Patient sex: M
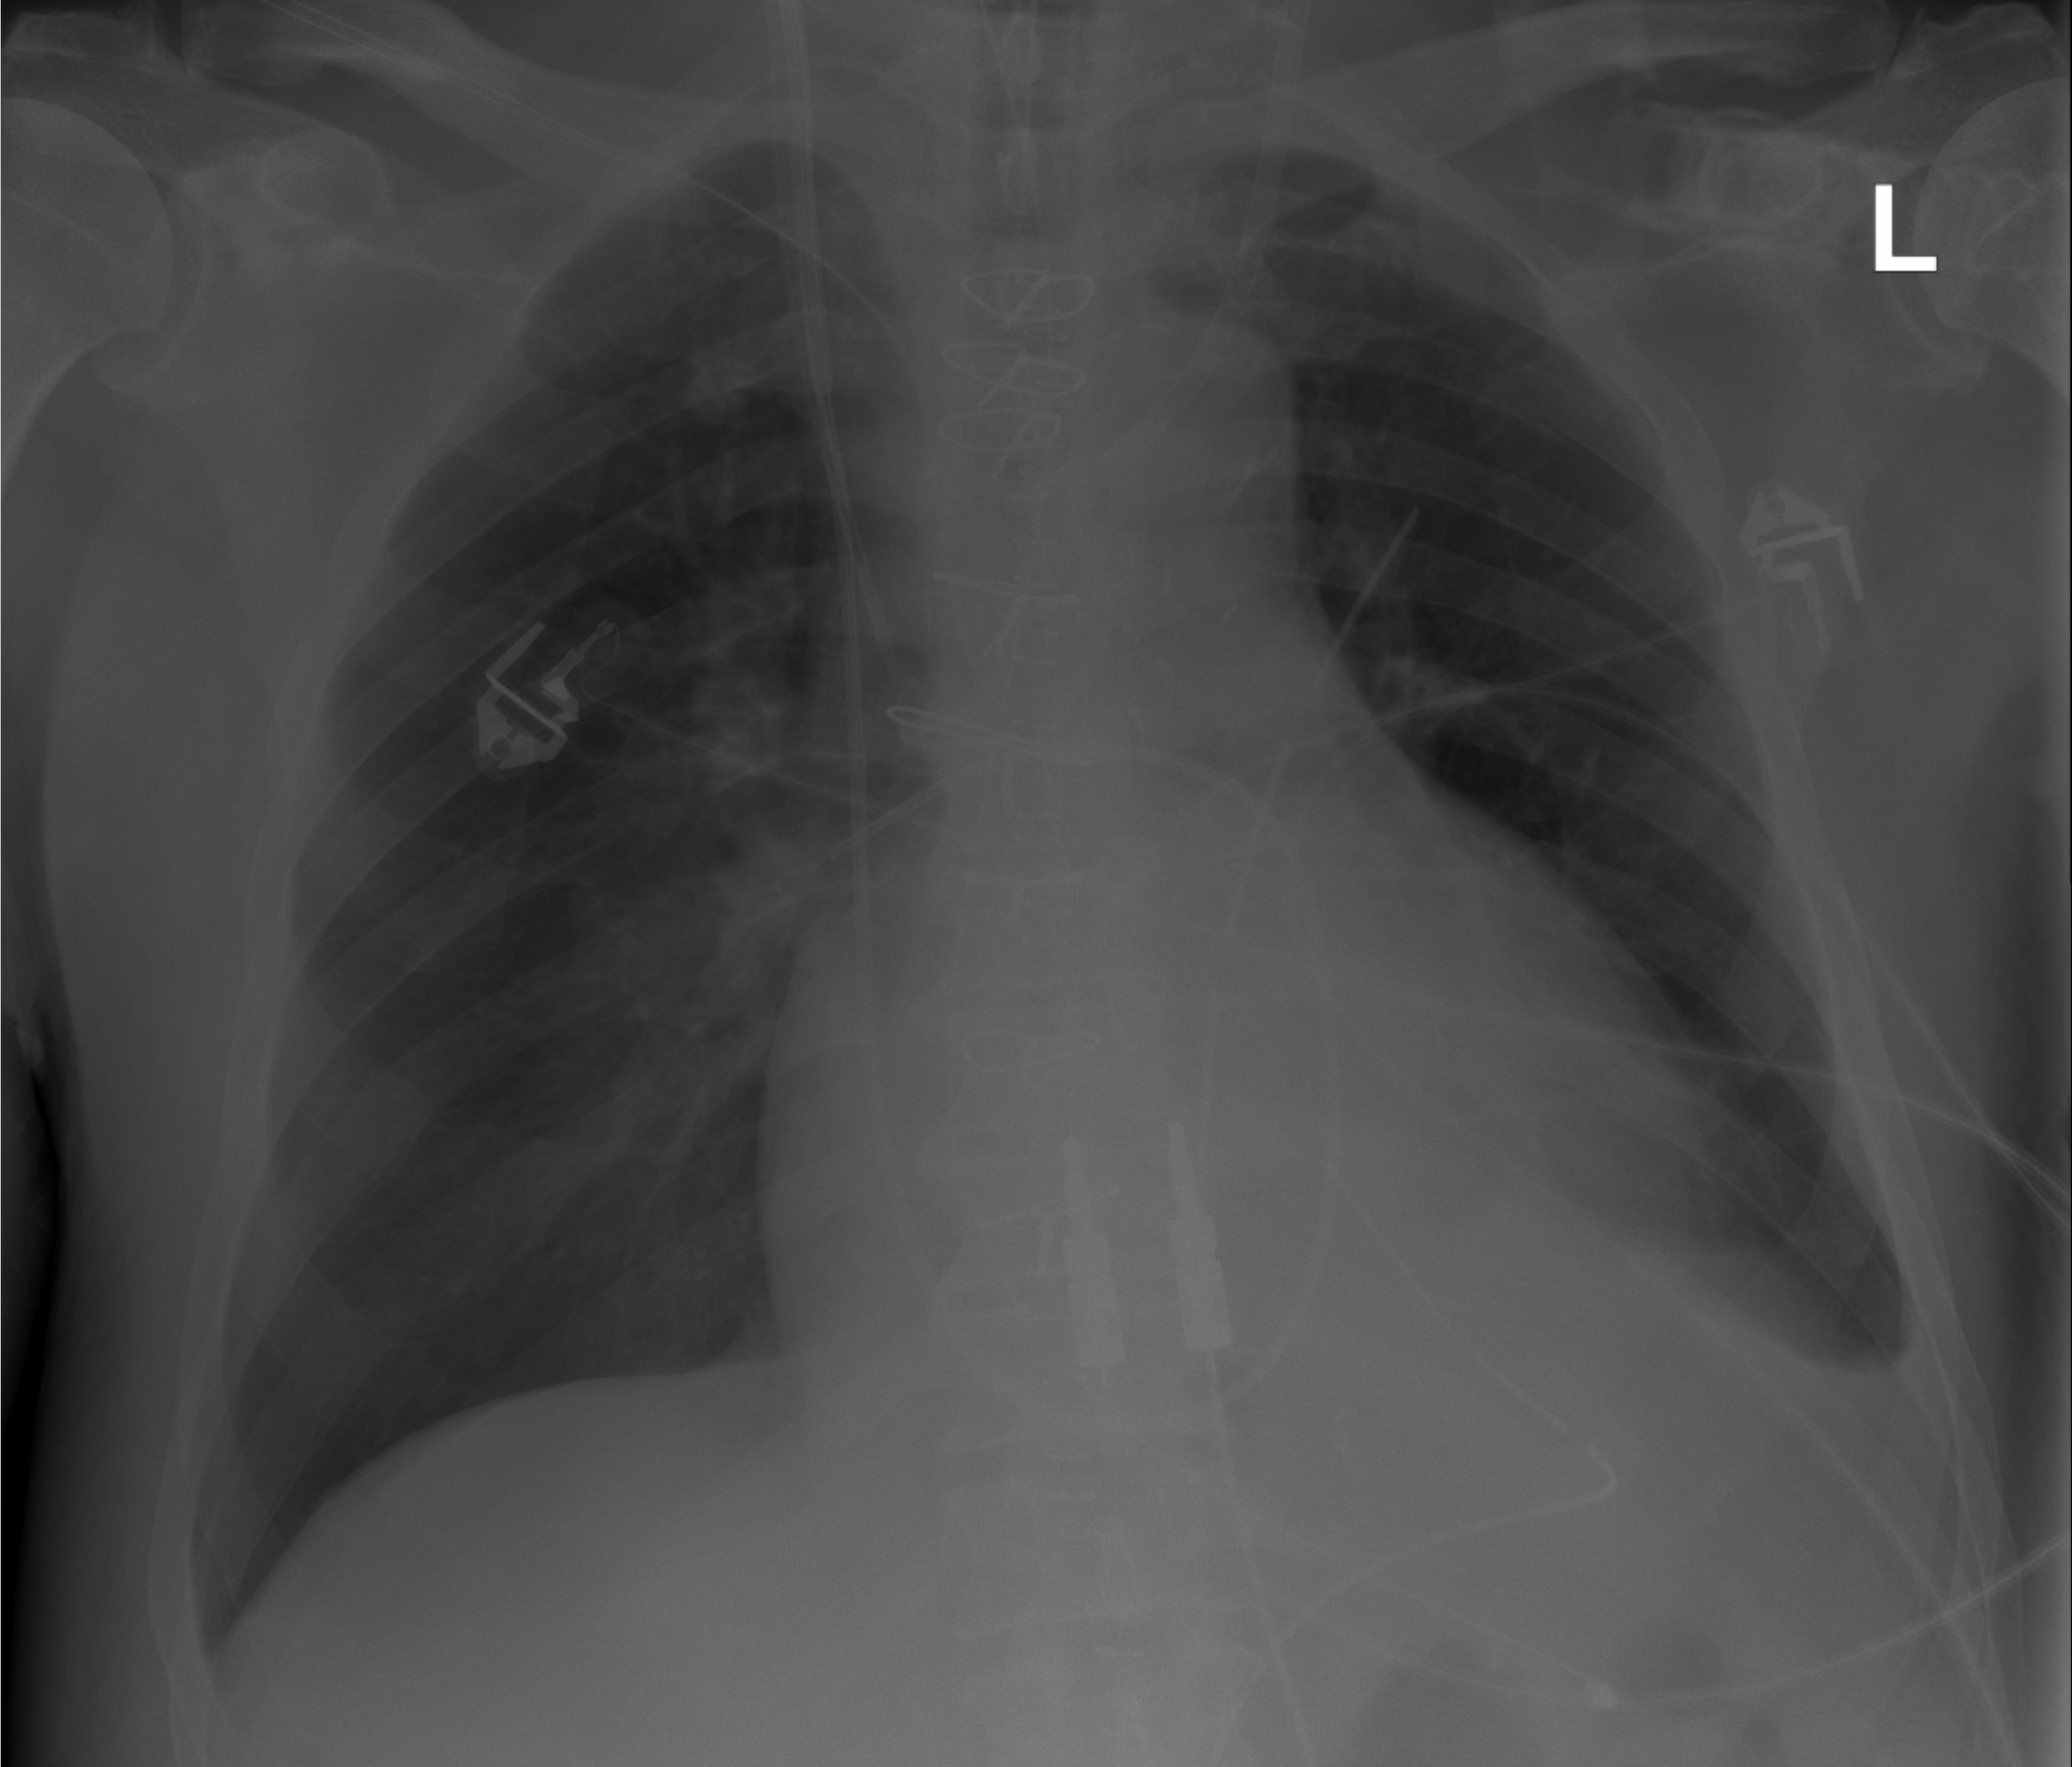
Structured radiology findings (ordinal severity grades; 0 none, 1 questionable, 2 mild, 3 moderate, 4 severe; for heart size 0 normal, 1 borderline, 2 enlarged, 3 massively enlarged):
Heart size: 2
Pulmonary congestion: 0
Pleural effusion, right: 0
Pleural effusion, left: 1
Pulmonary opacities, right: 1
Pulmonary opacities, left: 1
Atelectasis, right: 1
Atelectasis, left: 2